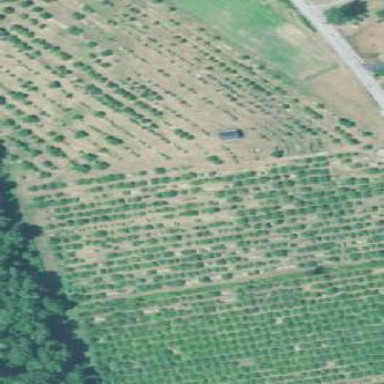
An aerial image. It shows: Orchard.